Question: I'm trying to debug a cuda application using Nsight with Visual Studio 2008, so I opened the Attach to Process dialog. I set the Transport to be Nsight GPU Debugger. I set the Qualifier to the name of my machine (MONAD in this case). I see a list of processes in the Available Processes widget, but they are all greyed out, and if I click on my application, it remains greyed out and I cannot click the attach button.

When I built the application I made sure to use the -G0 flag when compiling my .cu files with nvcc
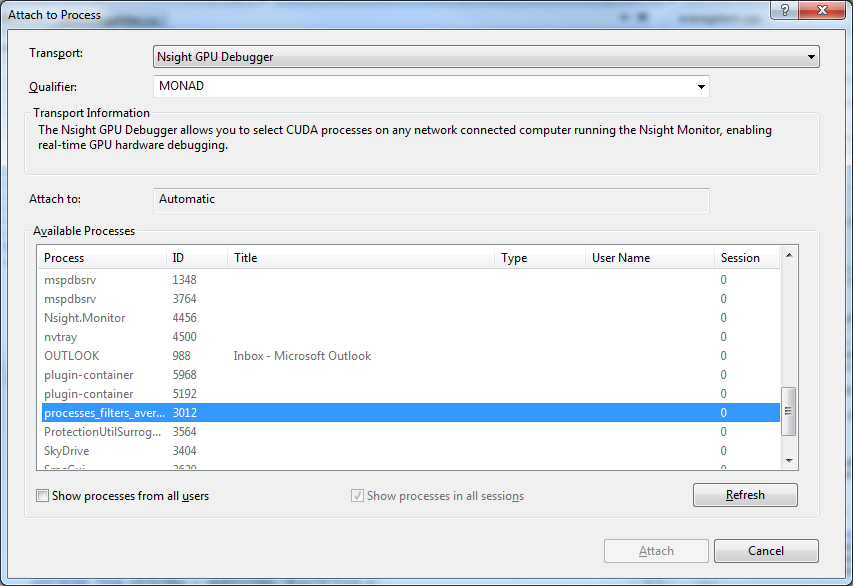
Answer: Please make sure you have set the monitor settings and the environment variables as described in the Nsight Visual Studio Edition 3.0 chapter <URL>
Let me know if that helps. Thanks